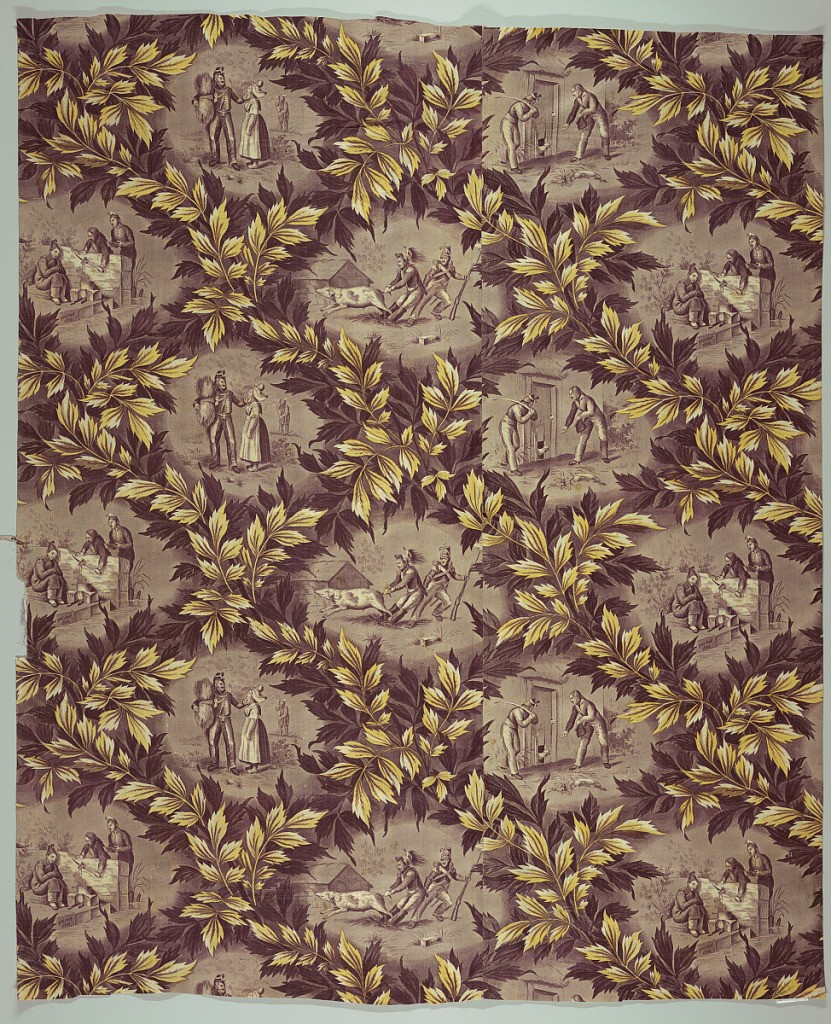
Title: Textile
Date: ca. 1840
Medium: cotton Technique: roller printed on plain weave
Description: Four scenes - three captioned in French - in a diamond grid of leaves in purple and yellow. Showing soldiers taking liberties with the countryside. Under scene of soldiers stealing cooked meat from a sleeping Chinese person:"qui dort dine" (You snooze, you lose). Under a scene of soldiers holding a pig by the tail: "tiens ferme" (Hold tight). Under a scene of soldiers trying to lure a chicken from its coop so they can kill it: "petits petits" (chicks chicks).